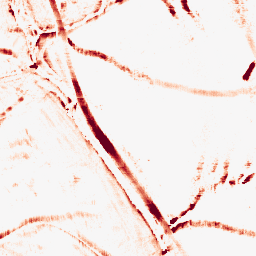
Category: morphological
Decomposition family: morphological_square
Decomposition parameters: operation: opening
size: 10
Upsampling method: sinc_hamming
Upsampling parameters: scale: 4
kernel_size: 16
Upsampling scale: 4